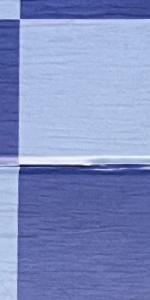
Label: Empty